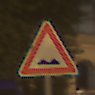
Verkehrszeichen: UnebeneFahrbahn
Umgebung: Outdoor, Urban
Tageszeit: Night
Wetter: Clear
Licht: Artificial
Jahreszeit: NotSpecified
Kontrast: HighContrast